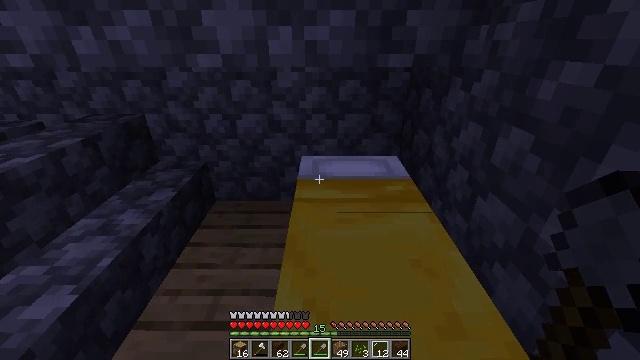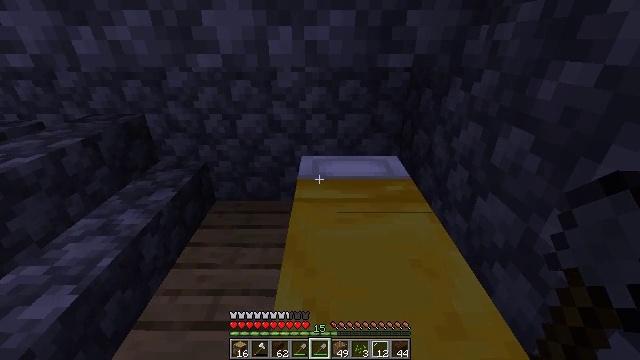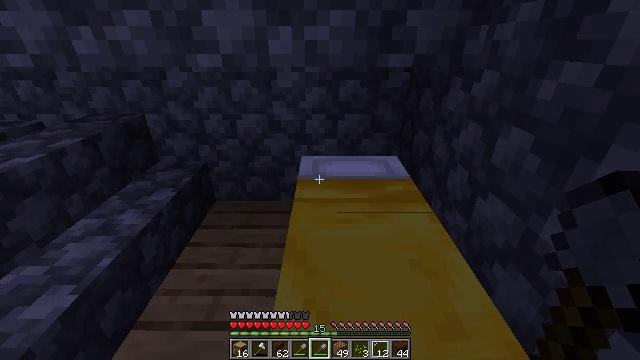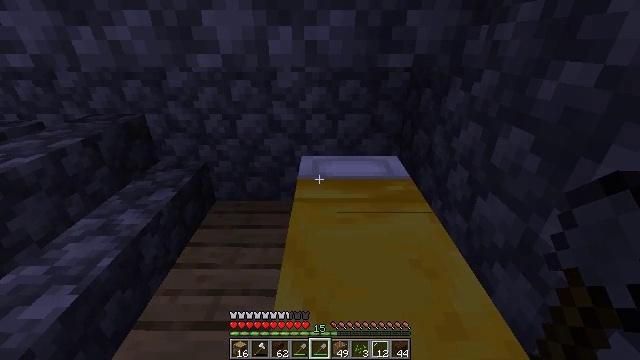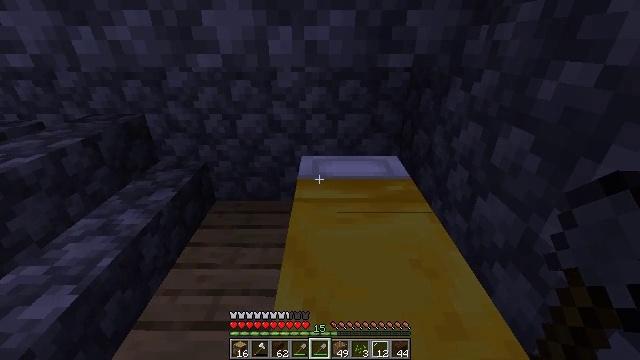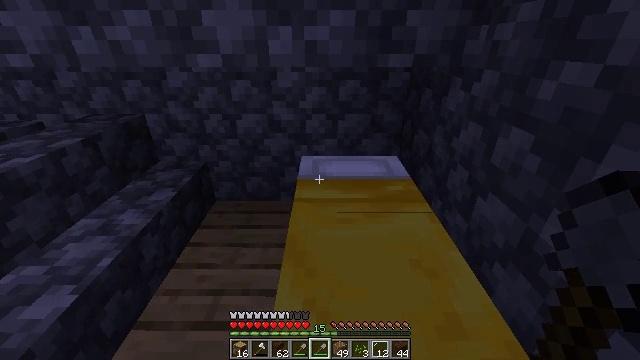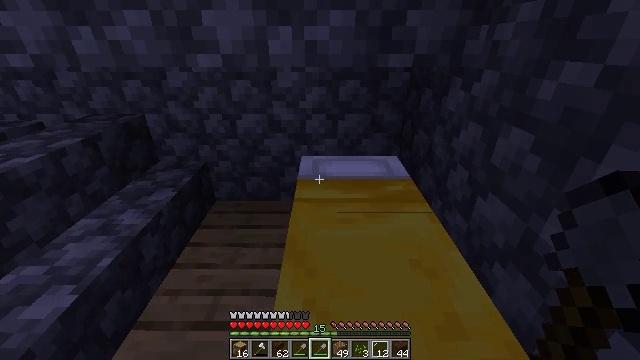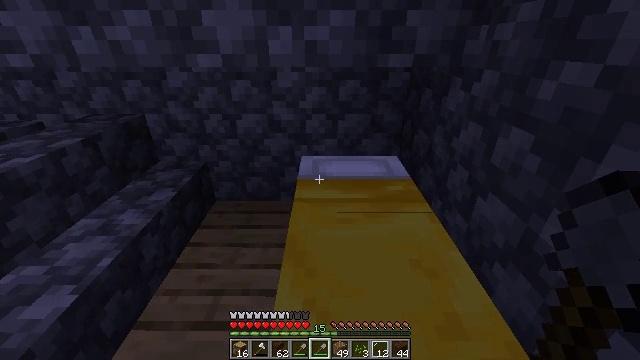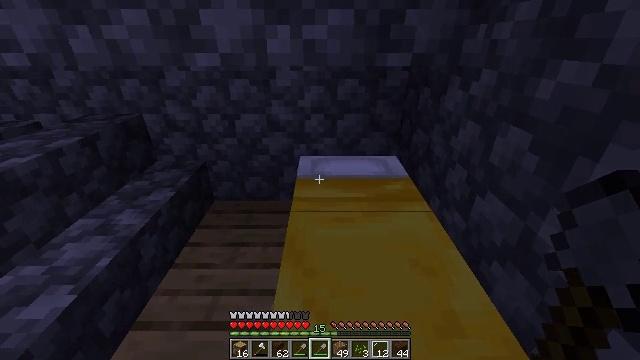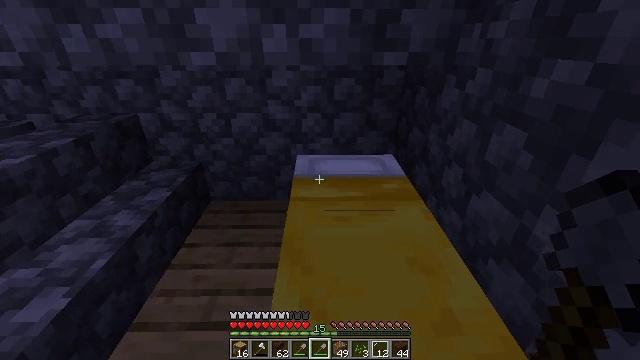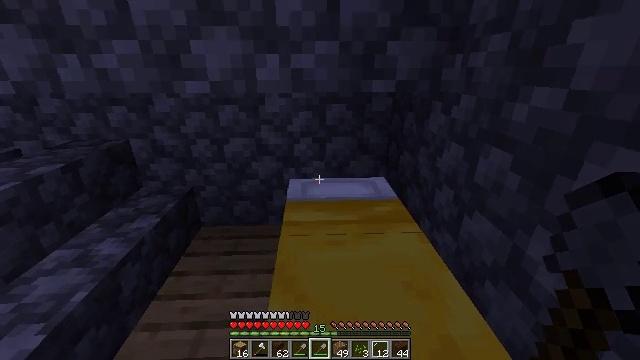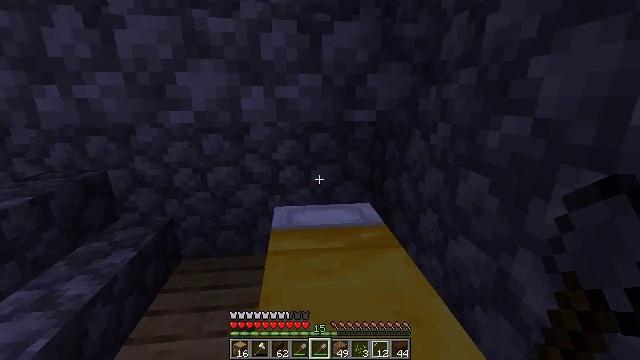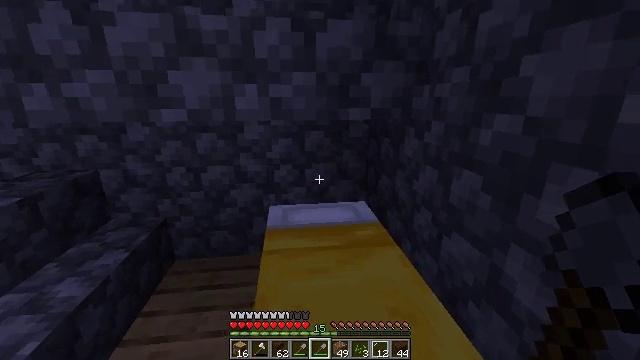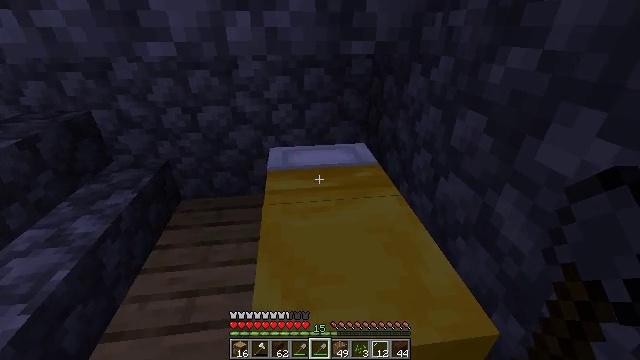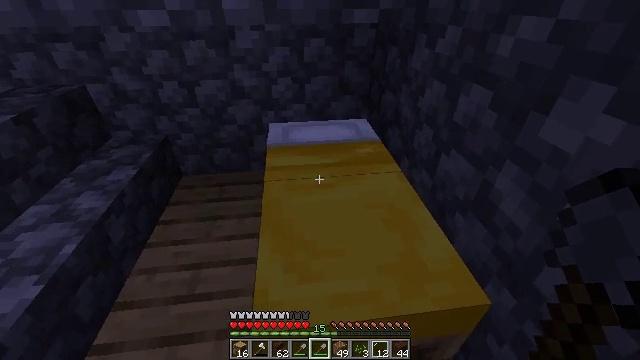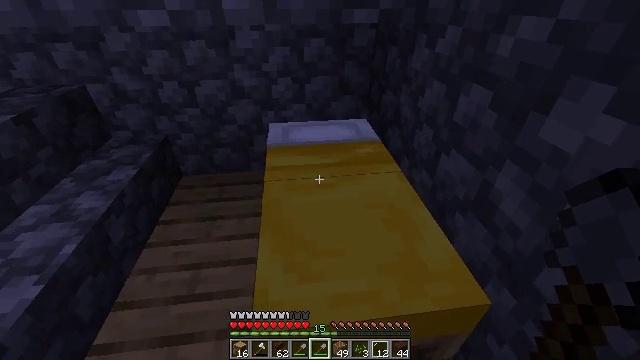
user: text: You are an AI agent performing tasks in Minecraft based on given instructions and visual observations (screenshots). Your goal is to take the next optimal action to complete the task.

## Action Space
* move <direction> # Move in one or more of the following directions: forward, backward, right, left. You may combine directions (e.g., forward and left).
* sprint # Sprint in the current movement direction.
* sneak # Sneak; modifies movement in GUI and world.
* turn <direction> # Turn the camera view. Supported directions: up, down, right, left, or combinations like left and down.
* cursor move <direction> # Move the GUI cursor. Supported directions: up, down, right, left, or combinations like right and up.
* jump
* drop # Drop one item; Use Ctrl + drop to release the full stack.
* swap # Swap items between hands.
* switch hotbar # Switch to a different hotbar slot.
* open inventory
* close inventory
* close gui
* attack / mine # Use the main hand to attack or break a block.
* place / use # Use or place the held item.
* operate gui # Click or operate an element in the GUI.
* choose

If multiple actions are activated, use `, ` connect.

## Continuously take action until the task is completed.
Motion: motion action
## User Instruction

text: Gather the torch from its position.
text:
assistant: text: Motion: no_op
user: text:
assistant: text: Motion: no_op
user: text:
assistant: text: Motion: no_op
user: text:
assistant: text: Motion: no_op
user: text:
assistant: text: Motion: no_op
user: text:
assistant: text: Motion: no_op
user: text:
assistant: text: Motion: no_op
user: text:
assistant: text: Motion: no_op
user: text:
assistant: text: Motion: no_op
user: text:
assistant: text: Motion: turn right and up
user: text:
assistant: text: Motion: turn right and up
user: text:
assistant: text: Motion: turn right
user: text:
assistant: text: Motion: turn down
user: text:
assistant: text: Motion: turn down
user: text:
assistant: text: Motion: no_op
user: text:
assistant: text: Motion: use / place
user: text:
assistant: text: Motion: use / place
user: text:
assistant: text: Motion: use / place
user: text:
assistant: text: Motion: no_op
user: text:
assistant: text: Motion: turn up
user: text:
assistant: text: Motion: no_op
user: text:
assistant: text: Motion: turn up
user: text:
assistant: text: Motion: cursor move up, open gui
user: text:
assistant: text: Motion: cursor move left and up
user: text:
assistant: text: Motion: cursor move left and up
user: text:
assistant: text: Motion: no_op
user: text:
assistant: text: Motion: no_op
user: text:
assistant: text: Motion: no_op
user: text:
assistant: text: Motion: no_op
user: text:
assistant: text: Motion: no_op